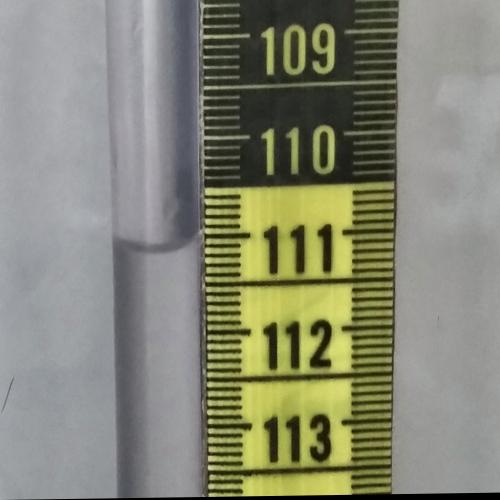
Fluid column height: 111.1 cm